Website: crate-barrel
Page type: billing-address
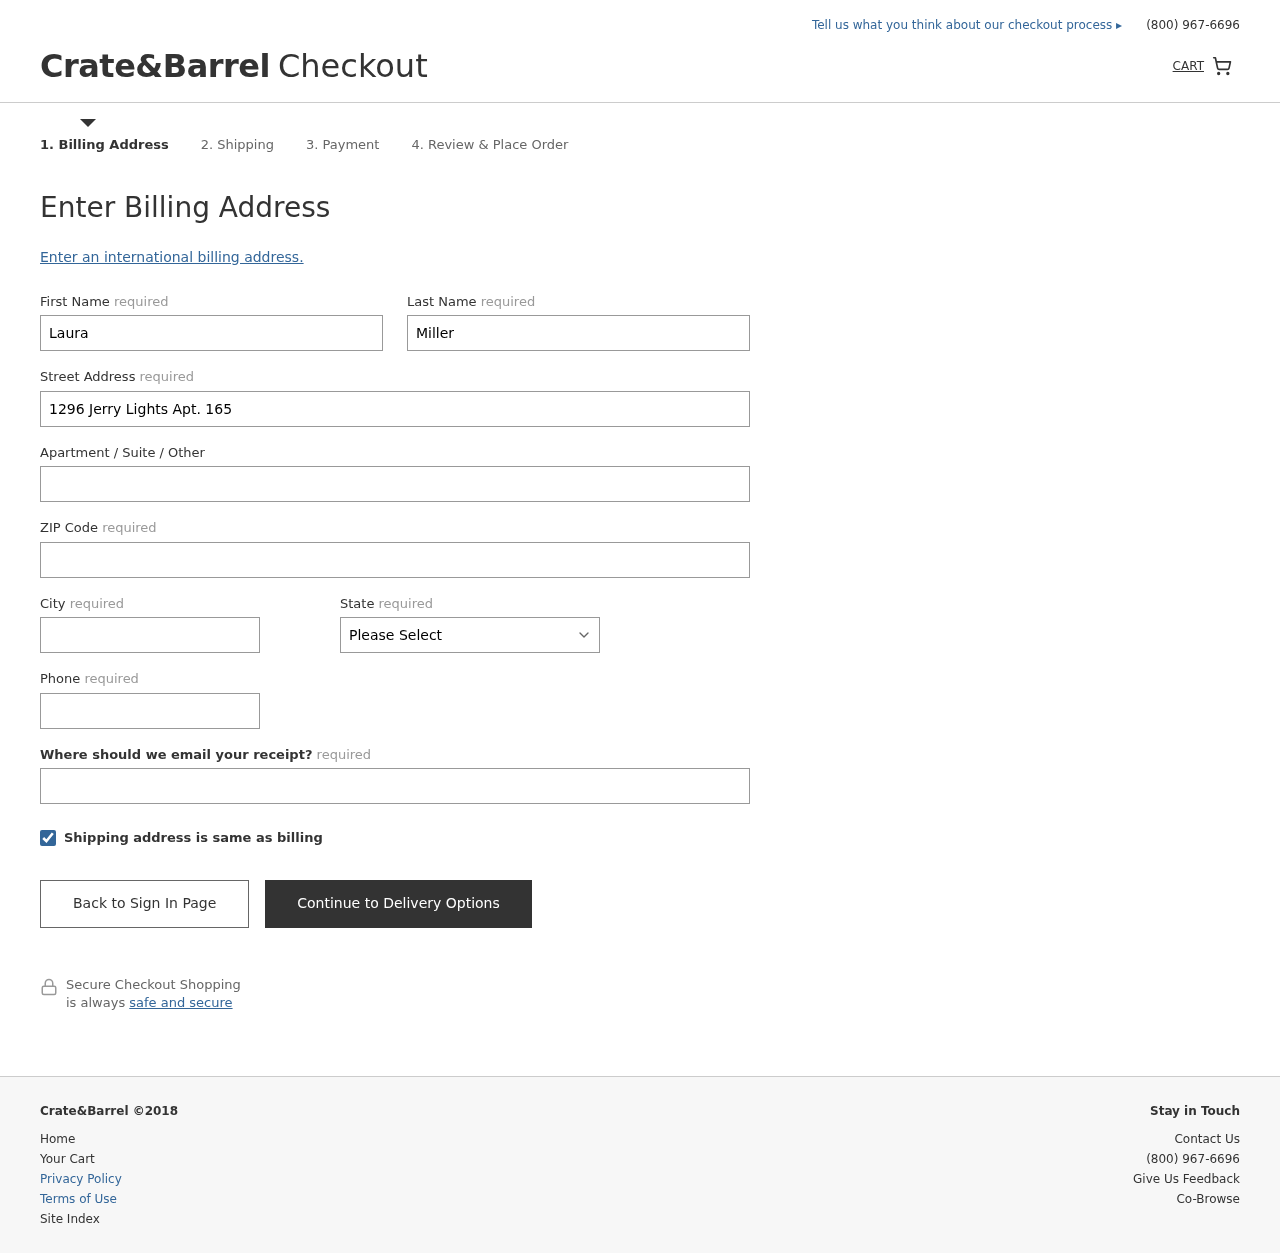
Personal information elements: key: PII_STATE
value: New Jersey
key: PII_FIRSTNAME
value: Laura
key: PII_LASTNAME
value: Miller
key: PII_STREET
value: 1296 Jerry Lights Apt. 165
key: PII_POSTCODE
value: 77976
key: PII_CITY
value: Lake Jessica
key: PII_PHONE
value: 7333456956
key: PII_EMAIL
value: laura.miller@yahoo.com